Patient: sex M, age 78
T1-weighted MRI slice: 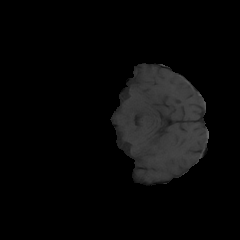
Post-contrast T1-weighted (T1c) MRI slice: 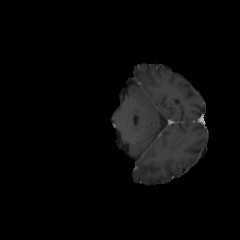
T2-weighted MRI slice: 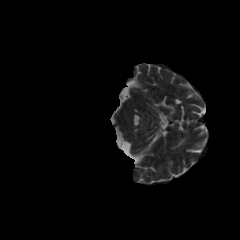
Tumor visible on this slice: no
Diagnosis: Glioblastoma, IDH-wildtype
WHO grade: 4